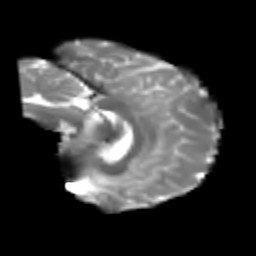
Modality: T2w
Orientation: sagittal
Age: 23
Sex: male
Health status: healthy